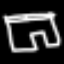
Label: pants